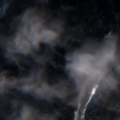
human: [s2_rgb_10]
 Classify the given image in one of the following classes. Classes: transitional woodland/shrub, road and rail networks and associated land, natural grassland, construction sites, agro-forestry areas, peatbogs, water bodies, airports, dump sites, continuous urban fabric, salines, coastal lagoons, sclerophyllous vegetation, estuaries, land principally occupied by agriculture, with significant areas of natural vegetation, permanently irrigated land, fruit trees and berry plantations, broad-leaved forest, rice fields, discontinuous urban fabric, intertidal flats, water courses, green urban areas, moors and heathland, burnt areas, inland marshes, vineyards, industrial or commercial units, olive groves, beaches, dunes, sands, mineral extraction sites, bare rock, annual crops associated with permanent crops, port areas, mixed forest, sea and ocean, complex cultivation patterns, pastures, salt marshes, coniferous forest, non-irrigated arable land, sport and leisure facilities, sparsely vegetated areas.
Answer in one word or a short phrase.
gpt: pastures, coniferous forest, mixed forest, natural grassland, sparsely vegetated areas